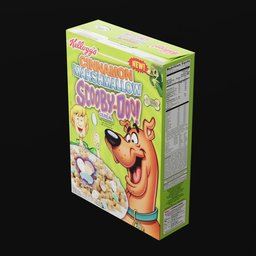
Label: nature